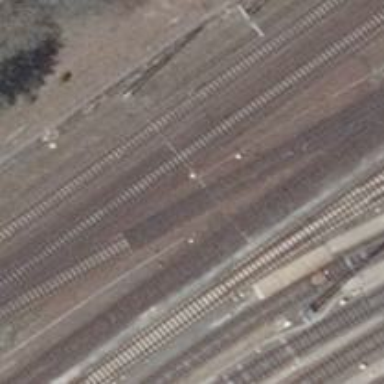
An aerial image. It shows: Railway track with contact line for electrification.